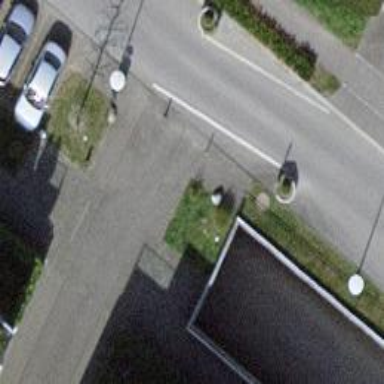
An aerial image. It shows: Bollard.